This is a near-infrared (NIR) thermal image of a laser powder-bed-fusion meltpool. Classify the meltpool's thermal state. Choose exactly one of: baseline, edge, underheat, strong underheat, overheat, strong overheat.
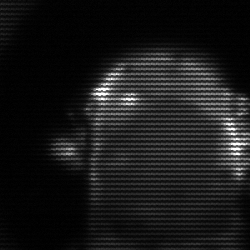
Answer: baseline